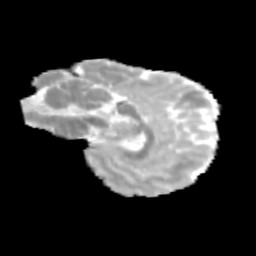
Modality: MD
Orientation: sagittal
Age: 11
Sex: male
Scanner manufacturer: siemens
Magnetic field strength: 3 T
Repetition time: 3.8 s
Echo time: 0.07 s